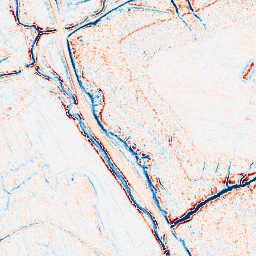
Category: edge_preserving
Decomposition family: anisotropic_diffusion
Decomposition parameters: iterations: 10
kappa: 30
gamma: 0.15
Upsampling method: sinc_hamming
Upsampling parameters: scale: 4
kernel_size: 16
Upsampling scale: 4